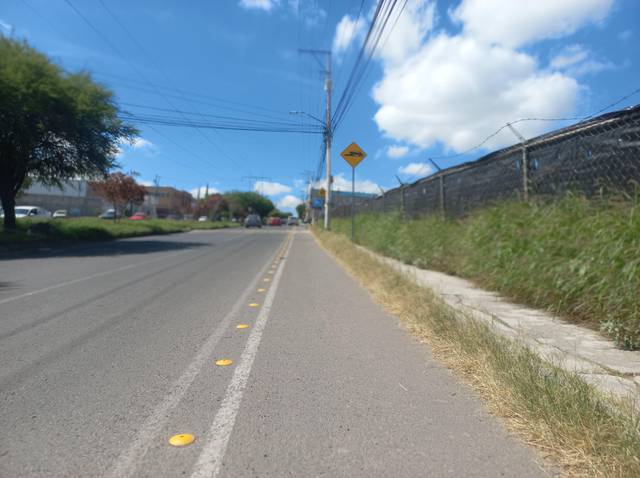
Region: Mexico
Coordinates: 20.556, -100.383